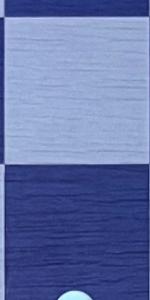
Label: Empty